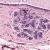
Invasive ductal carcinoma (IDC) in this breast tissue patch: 0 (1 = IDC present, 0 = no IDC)